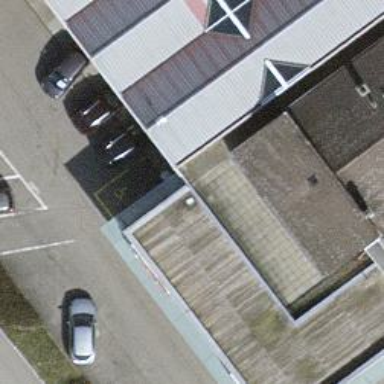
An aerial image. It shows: Shop specializing in car and car repair services.